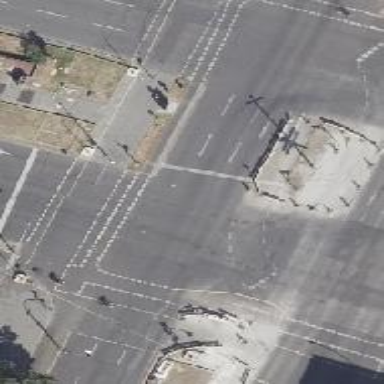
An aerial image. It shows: Cycleway on traffic island.